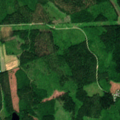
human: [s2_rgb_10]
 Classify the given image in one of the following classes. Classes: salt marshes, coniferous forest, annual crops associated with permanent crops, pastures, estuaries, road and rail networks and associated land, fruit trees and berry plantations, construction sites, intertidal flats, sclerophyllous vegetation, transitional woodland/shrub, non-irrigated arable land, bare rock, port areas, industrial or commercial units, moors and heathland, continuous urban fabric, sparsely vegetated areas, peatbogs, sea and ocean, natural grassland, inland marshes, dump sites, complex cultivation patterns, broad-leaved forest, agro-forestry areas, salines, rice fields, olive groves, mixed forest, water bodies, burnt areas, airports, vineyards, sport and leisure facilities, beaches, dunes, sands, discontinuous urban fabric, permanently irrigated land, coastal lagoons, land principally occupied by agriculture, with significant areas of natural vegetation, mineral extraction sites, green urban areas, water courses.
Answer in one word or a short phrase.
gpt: land principally occupied by agriculture, with significant areas of natural vegetation, coniferous forest, mixed forest, transitional woodland/shrub